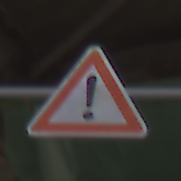
Verkehrszeichen: Gefahrenstelle
Umgebung: Roofed, Special
Tageszeit: Midday
Wetter: Overcast
Licht: Natural
Jahreszeit: NotSpecified
Kontrast: MediumContrast